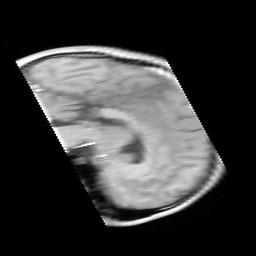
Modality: FLASH
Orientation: sagittal
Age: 24
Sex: male
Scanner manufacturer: siemens
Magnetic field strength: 3 T
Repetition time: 0.245 s
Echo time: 0.0026 s